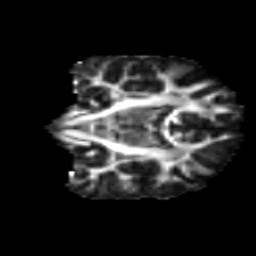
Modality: FA
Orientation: coronal
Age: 14
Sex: male
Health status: ill
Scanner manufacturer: ge
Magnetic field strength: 3 T
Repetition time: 6.752 s
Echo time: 0.079 s